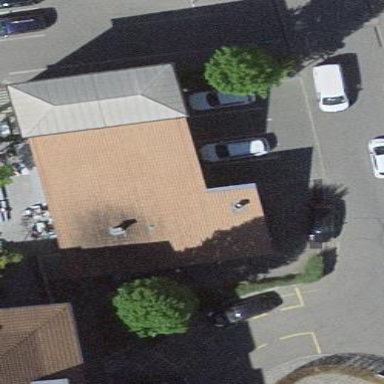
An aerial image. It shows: Commercial building.